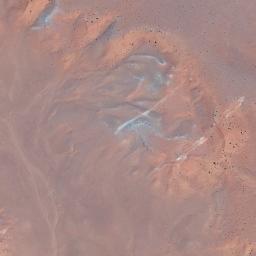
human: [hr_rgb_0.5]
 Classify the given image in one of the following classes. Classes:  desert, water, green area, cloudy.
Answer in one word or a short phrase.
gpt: desert